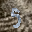
Label: 5